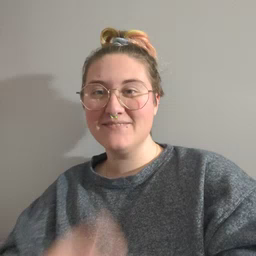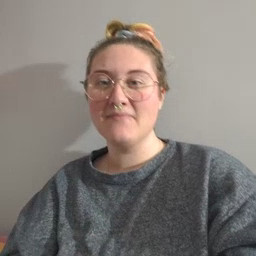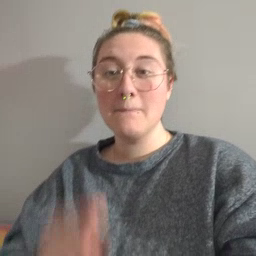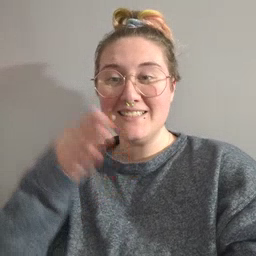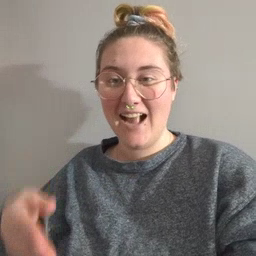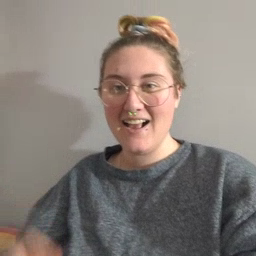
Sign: beside